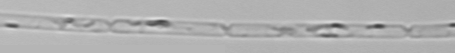
Label: Dactyliosolen_fragilissimus